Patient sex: M
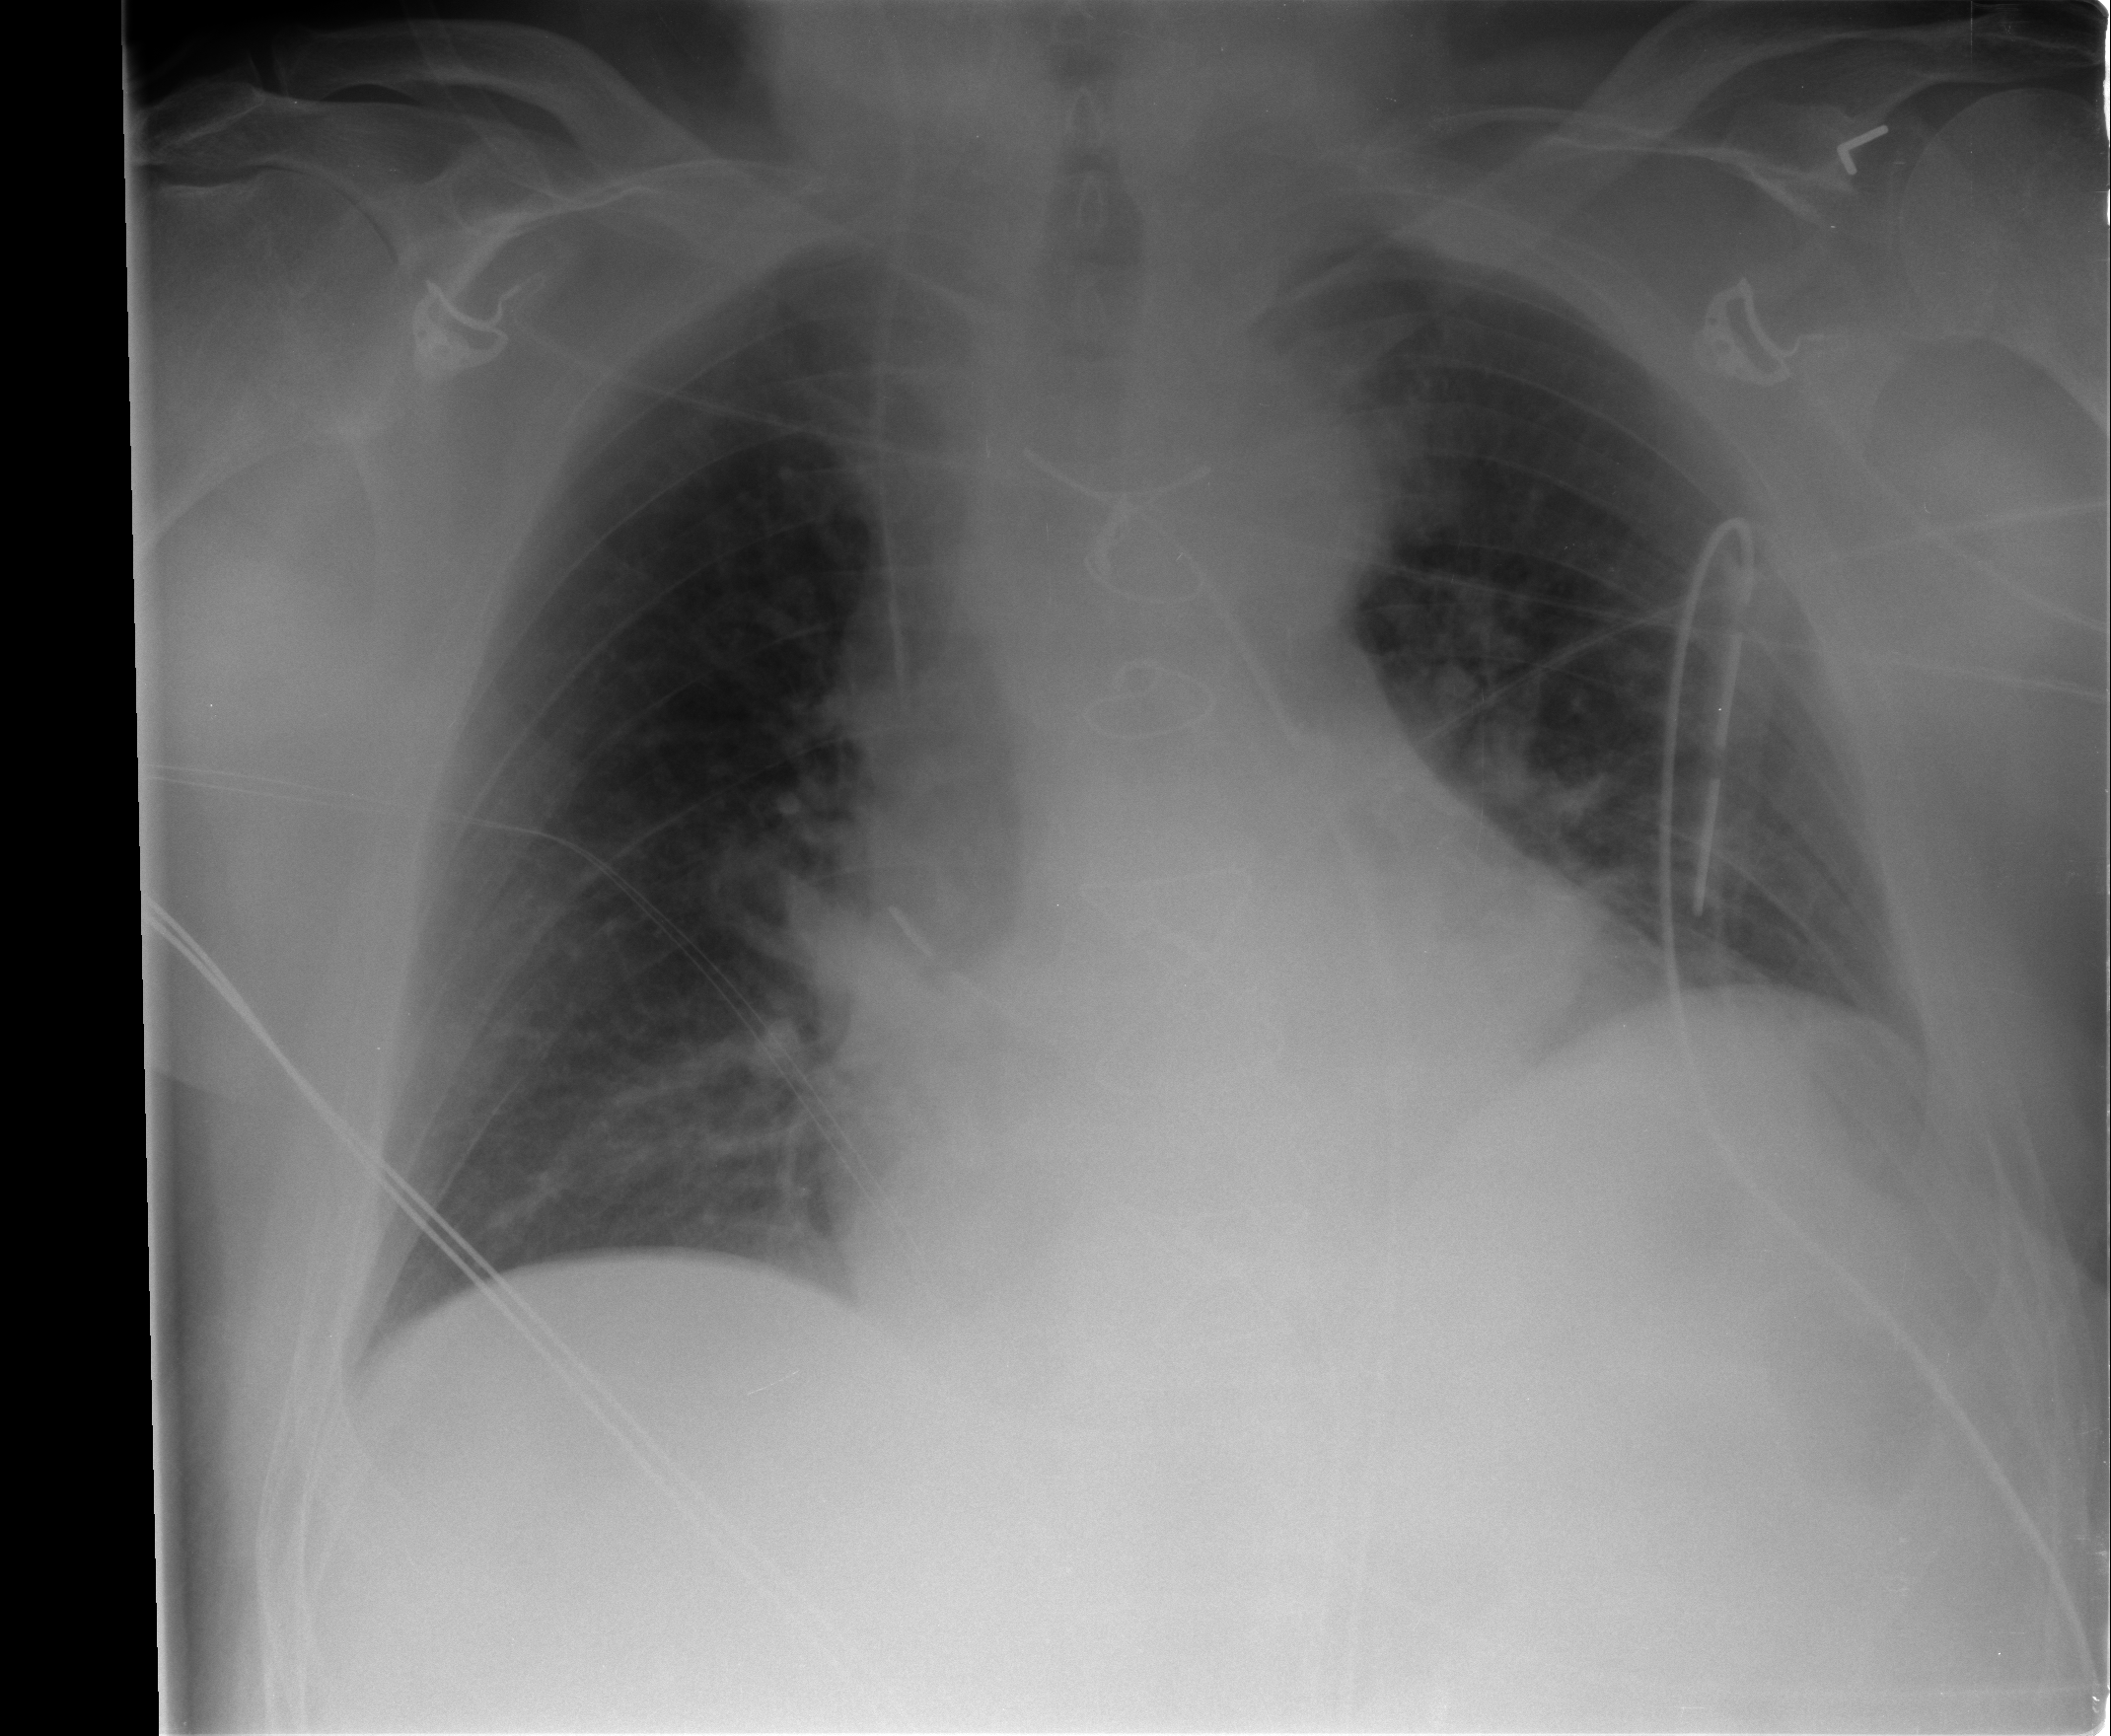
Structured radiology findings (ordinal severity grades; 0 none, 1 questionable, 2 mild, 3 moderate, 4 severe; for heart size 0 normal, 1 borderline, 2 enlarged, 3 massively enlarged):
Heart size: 0
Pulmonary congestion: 0
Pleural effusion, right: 0
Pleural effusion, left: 1
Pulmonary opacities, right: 0
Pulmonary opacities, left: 0
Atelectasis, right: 0
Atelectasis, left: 1